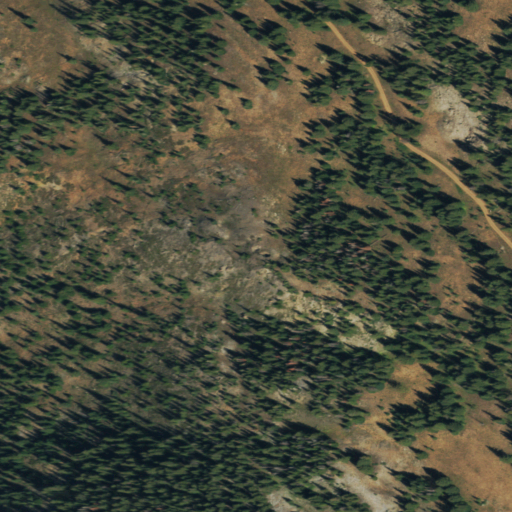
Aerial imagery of mountain in Colorado named Richmond Hill containing shrub, evergreen forest, and grassland